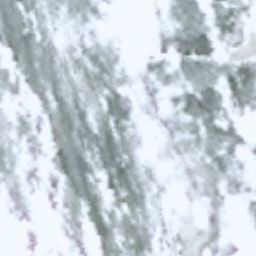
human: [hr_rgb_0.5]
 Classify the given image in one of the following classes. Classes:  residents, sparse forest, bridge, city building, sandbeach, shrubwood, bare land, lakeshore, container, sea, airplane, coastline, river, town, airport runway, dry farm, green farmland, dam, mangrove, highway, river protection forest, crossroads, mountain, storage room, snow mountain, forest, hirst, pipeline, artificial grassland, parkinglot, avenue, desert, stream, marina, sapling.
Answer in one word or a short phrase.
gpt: snow mountain